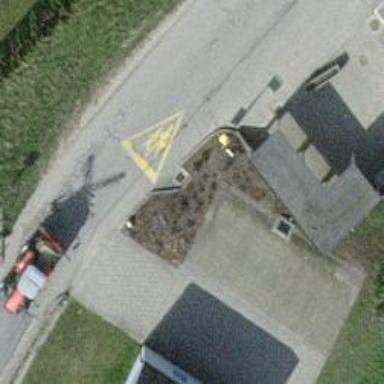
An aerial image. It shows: Bus stop with platform for public transport.